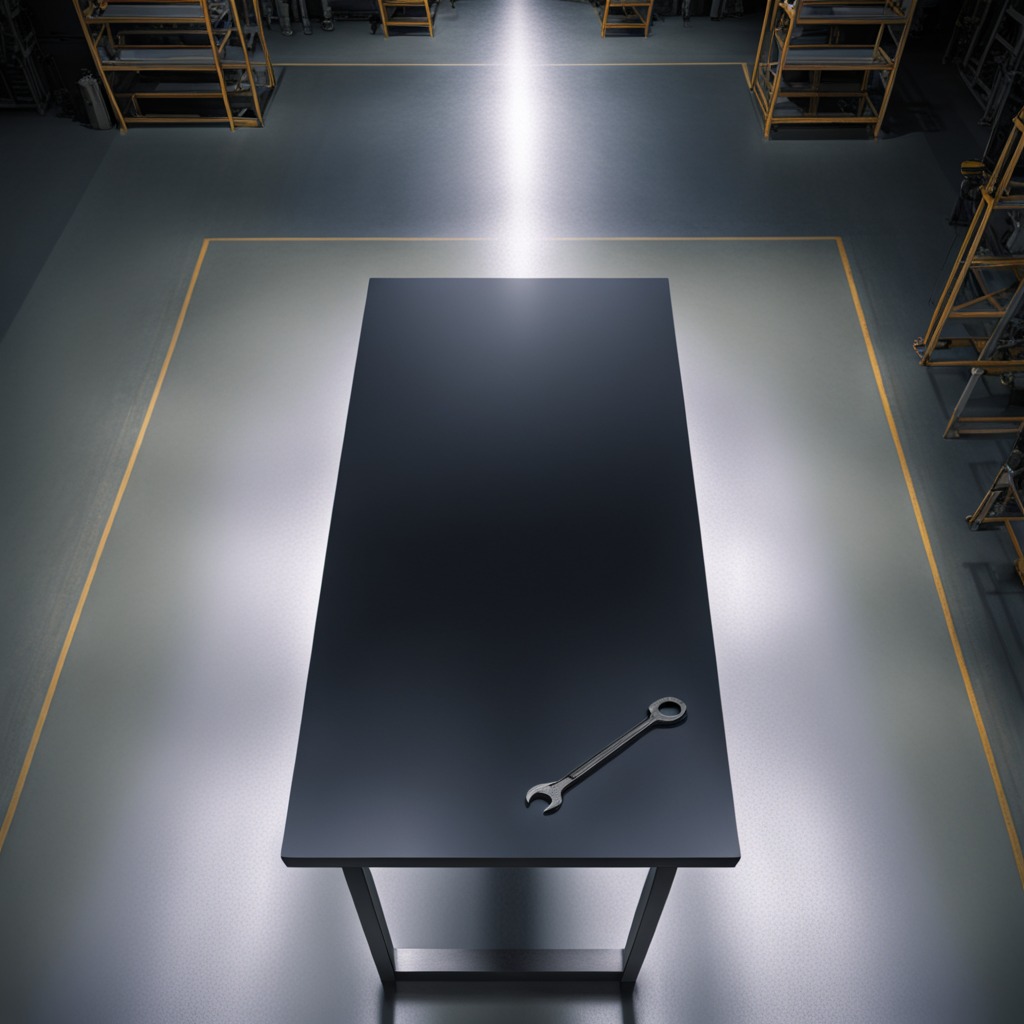
A wrench is lying on the tabletop.